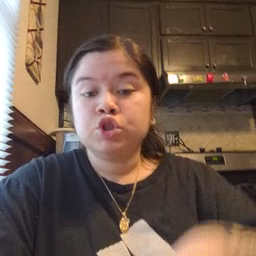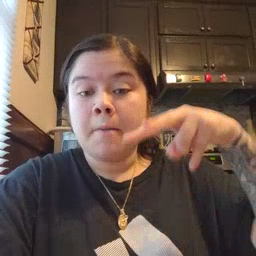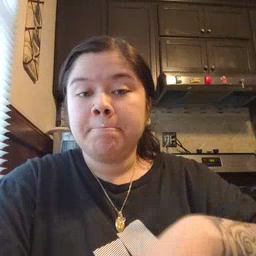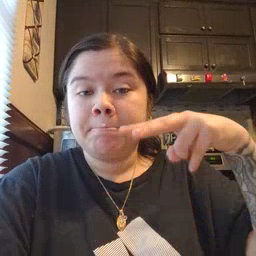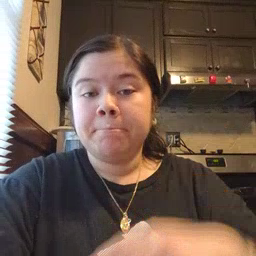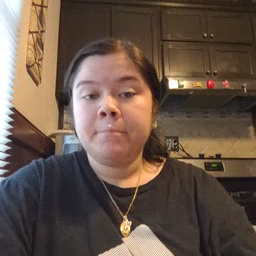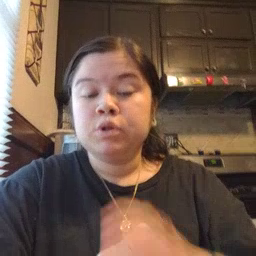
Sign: jump